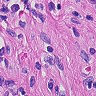
Metastatic tissue present: no